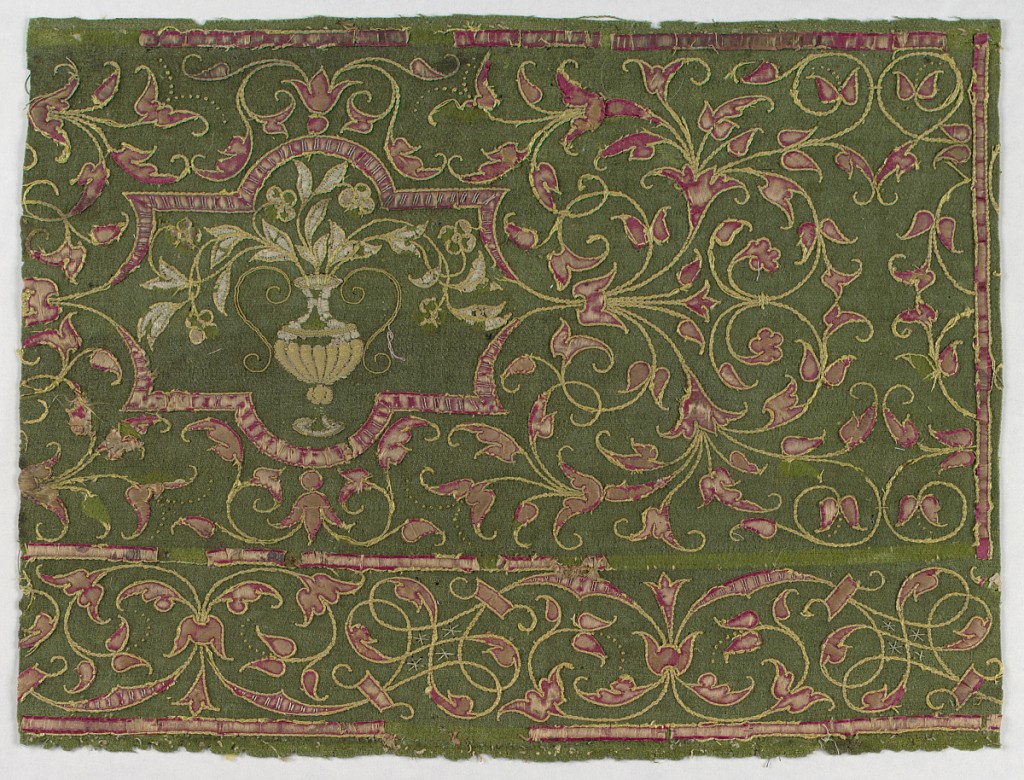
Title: Textile
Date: late 16th–early 17th century
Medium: silk, wool Technique: satin appliqué, embroidered and couched, on even sided twill
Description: Section of horizontal border filled with arabesque foliage and stems enclosing urn and flowers; guard border with symmetrical stems, foliage, interlacery. Couched red and white satin outlined in heavy gold thread caught down in bunches; this also forms stems. Dark yellow-green wool ground.